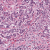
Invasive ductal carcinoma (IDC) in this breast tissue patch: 1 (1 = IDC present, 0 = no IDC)